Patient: sex M, age 68
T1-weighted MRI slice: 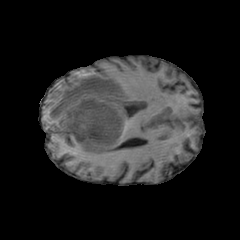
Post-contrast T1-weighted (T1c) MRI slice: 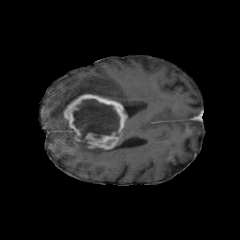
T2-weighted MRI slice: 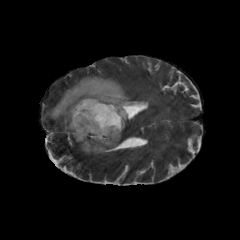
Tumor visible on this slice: yes
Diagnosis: Glioblastoma, IDH-wildtype
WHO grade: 4